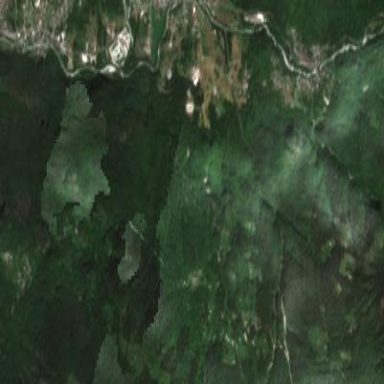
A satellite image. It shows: Forest with mixture of leaf types and cycles.